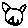
Label: cat